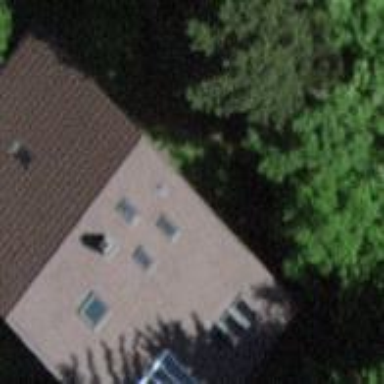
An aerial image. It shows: Simple and straightforward house.